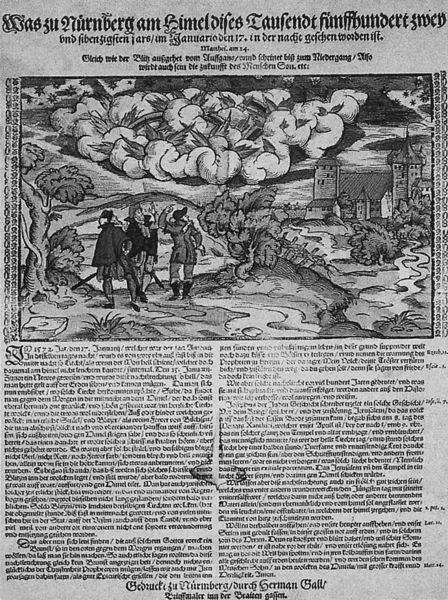
Titel: Nordlicht vom 7.1.1572
Künstler: Hermann Gall
Standort: Herkunft: Nürnberg (EU - D - B)
Institution: Museen der Stadt Gotha, Schloßmuseum, Kupferstichkabinett
Schlagwörter: baum, feuer, gewitter, himmel, wasser, wolken, fluss, menschen, männer, nacht, haus, schloss, zaun, bach, büsche, kirche, schrift, karikatur, burg, flammen, druck, sterne, radierung, illustration, säbel, text, zeitung, degen, flugblatt, nürnberg, peronen, wanderschaft, artikel, persomem